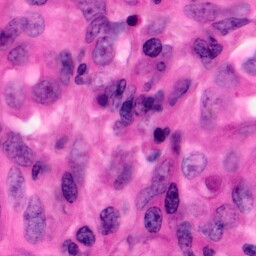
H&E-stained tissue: Pancreatic